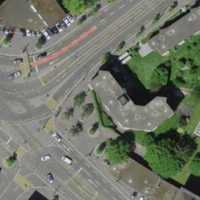
EUNIS habitat code: 54
Species observed at this site:
Onopordum acanthium